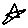
Label: star